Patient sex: M
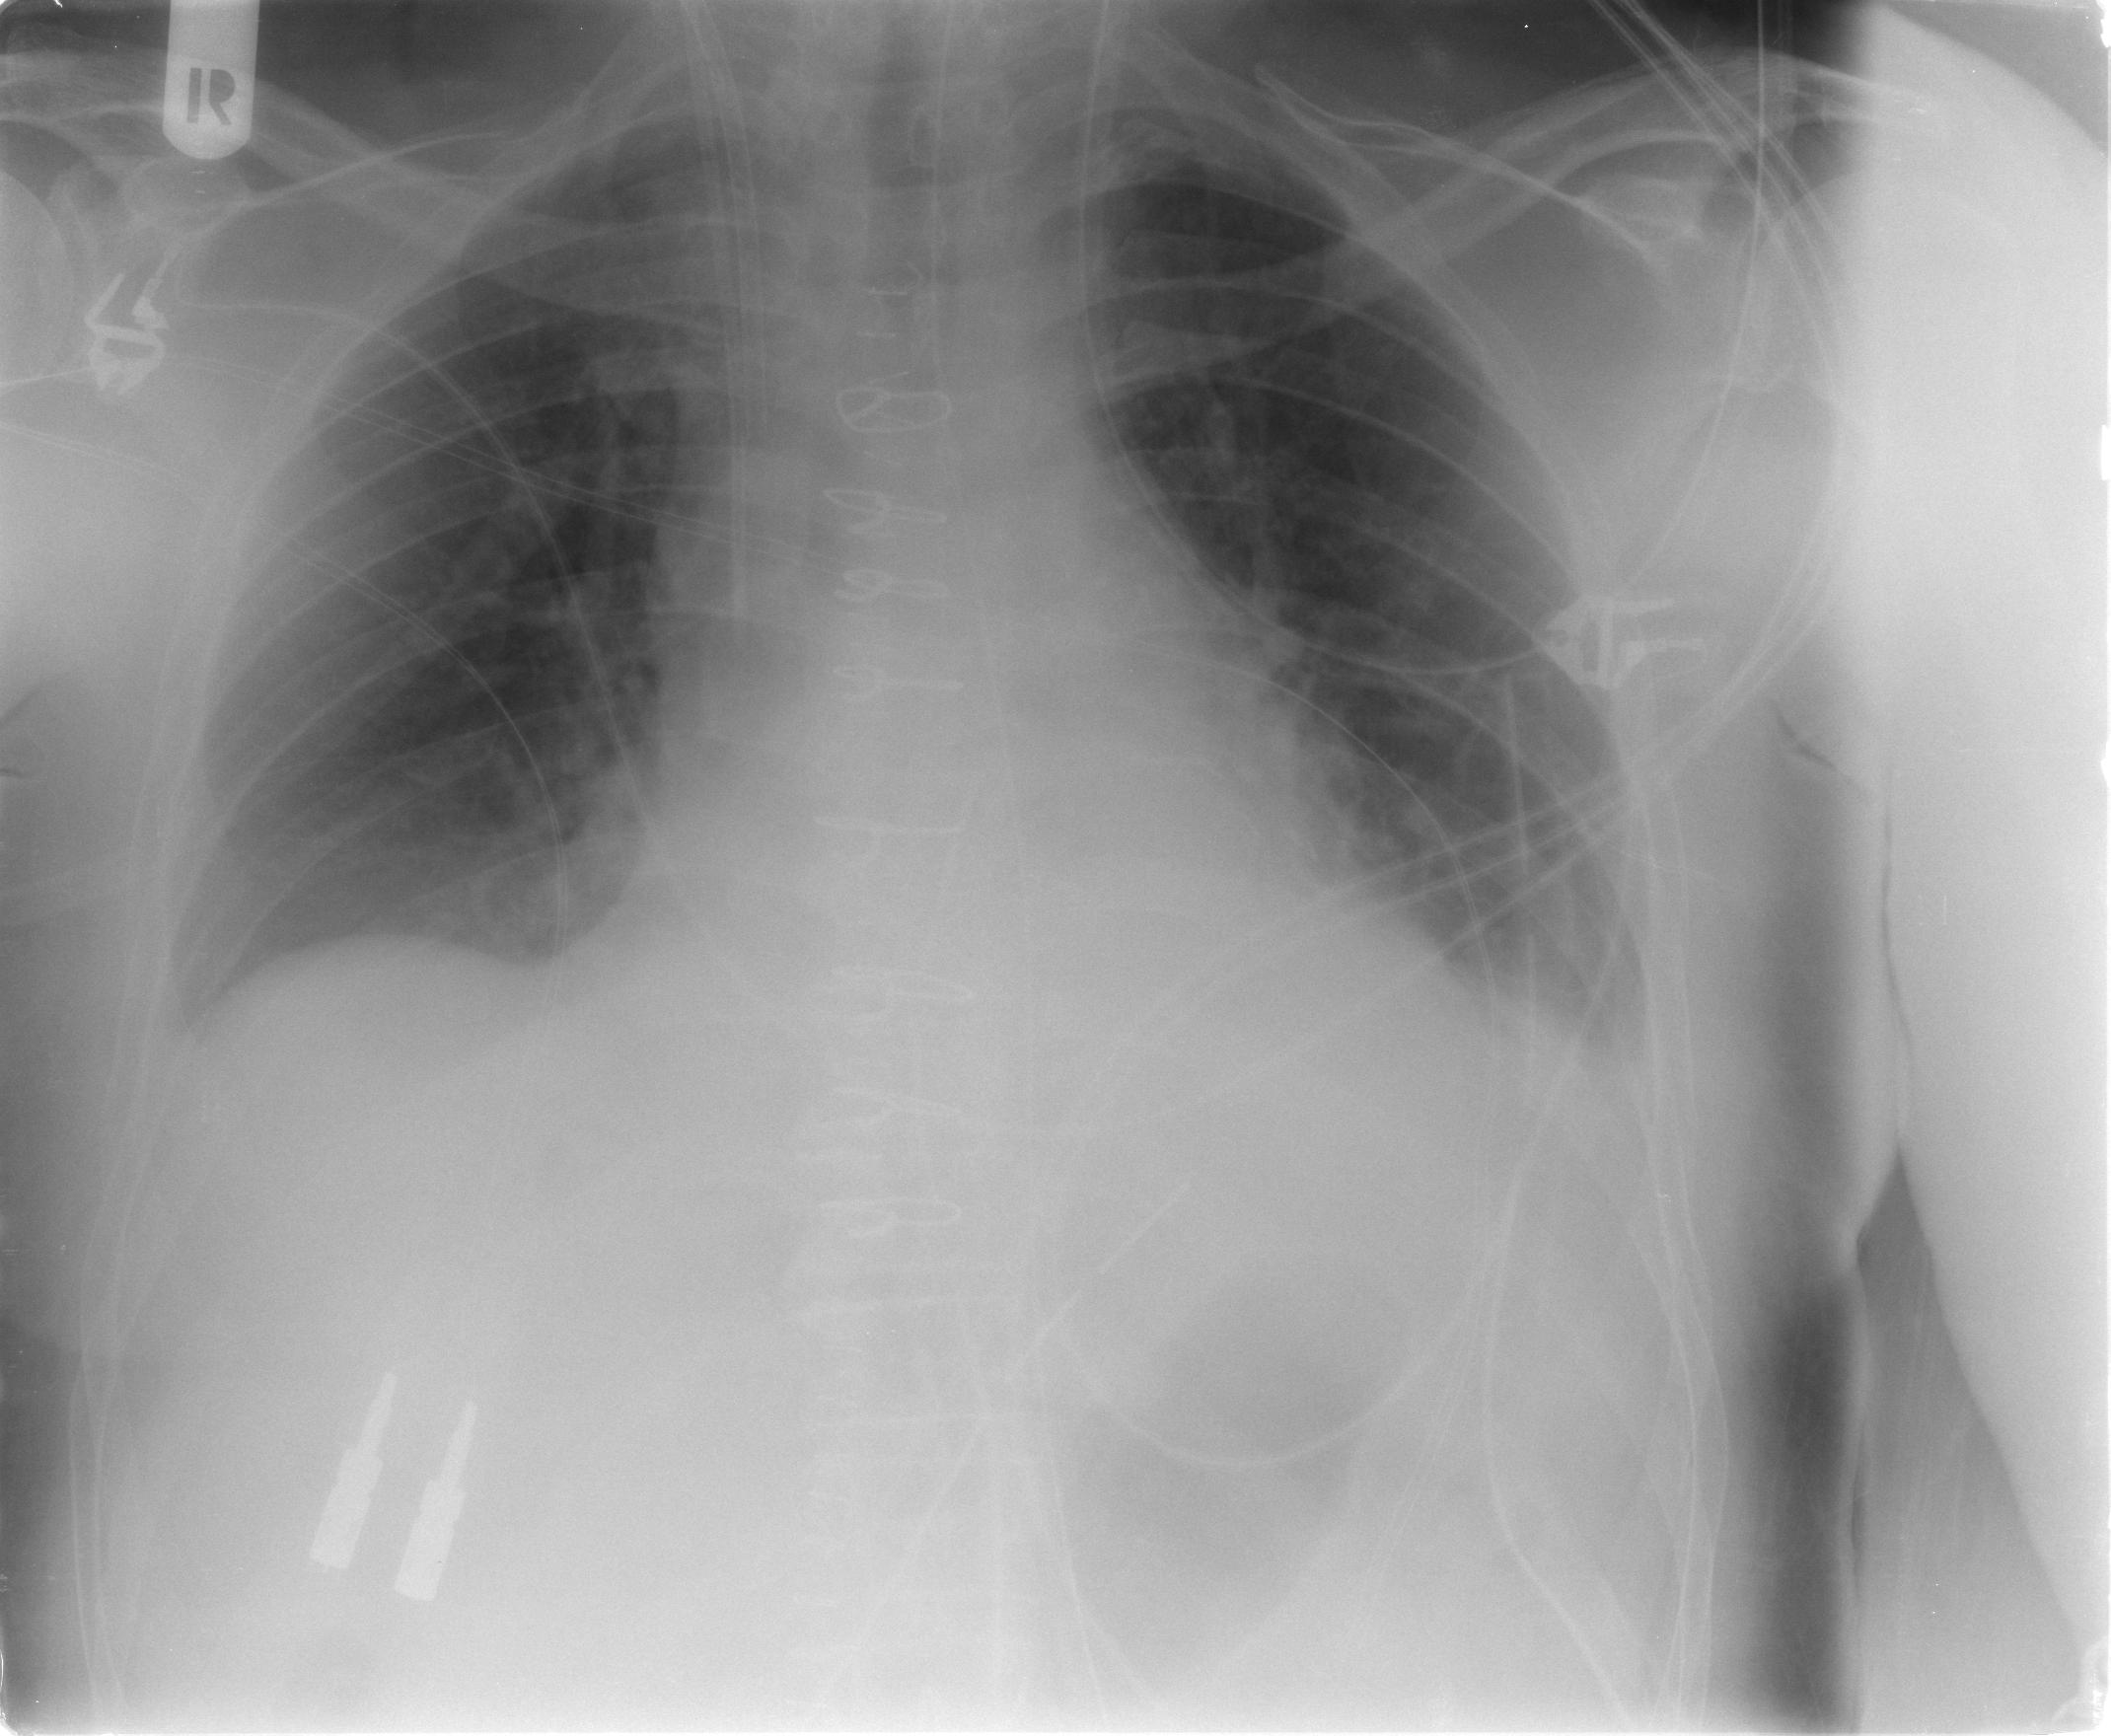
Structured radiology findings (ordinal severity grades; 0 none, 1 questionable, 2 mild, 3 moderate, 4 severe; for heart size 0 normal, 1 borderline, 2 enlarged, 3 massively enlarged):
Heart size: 2
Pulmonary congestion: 0
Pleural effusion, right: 0
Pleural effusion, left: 2
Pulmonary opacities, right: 0
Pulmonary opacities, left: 0
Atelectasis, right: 0
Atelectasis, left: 2